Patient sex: M
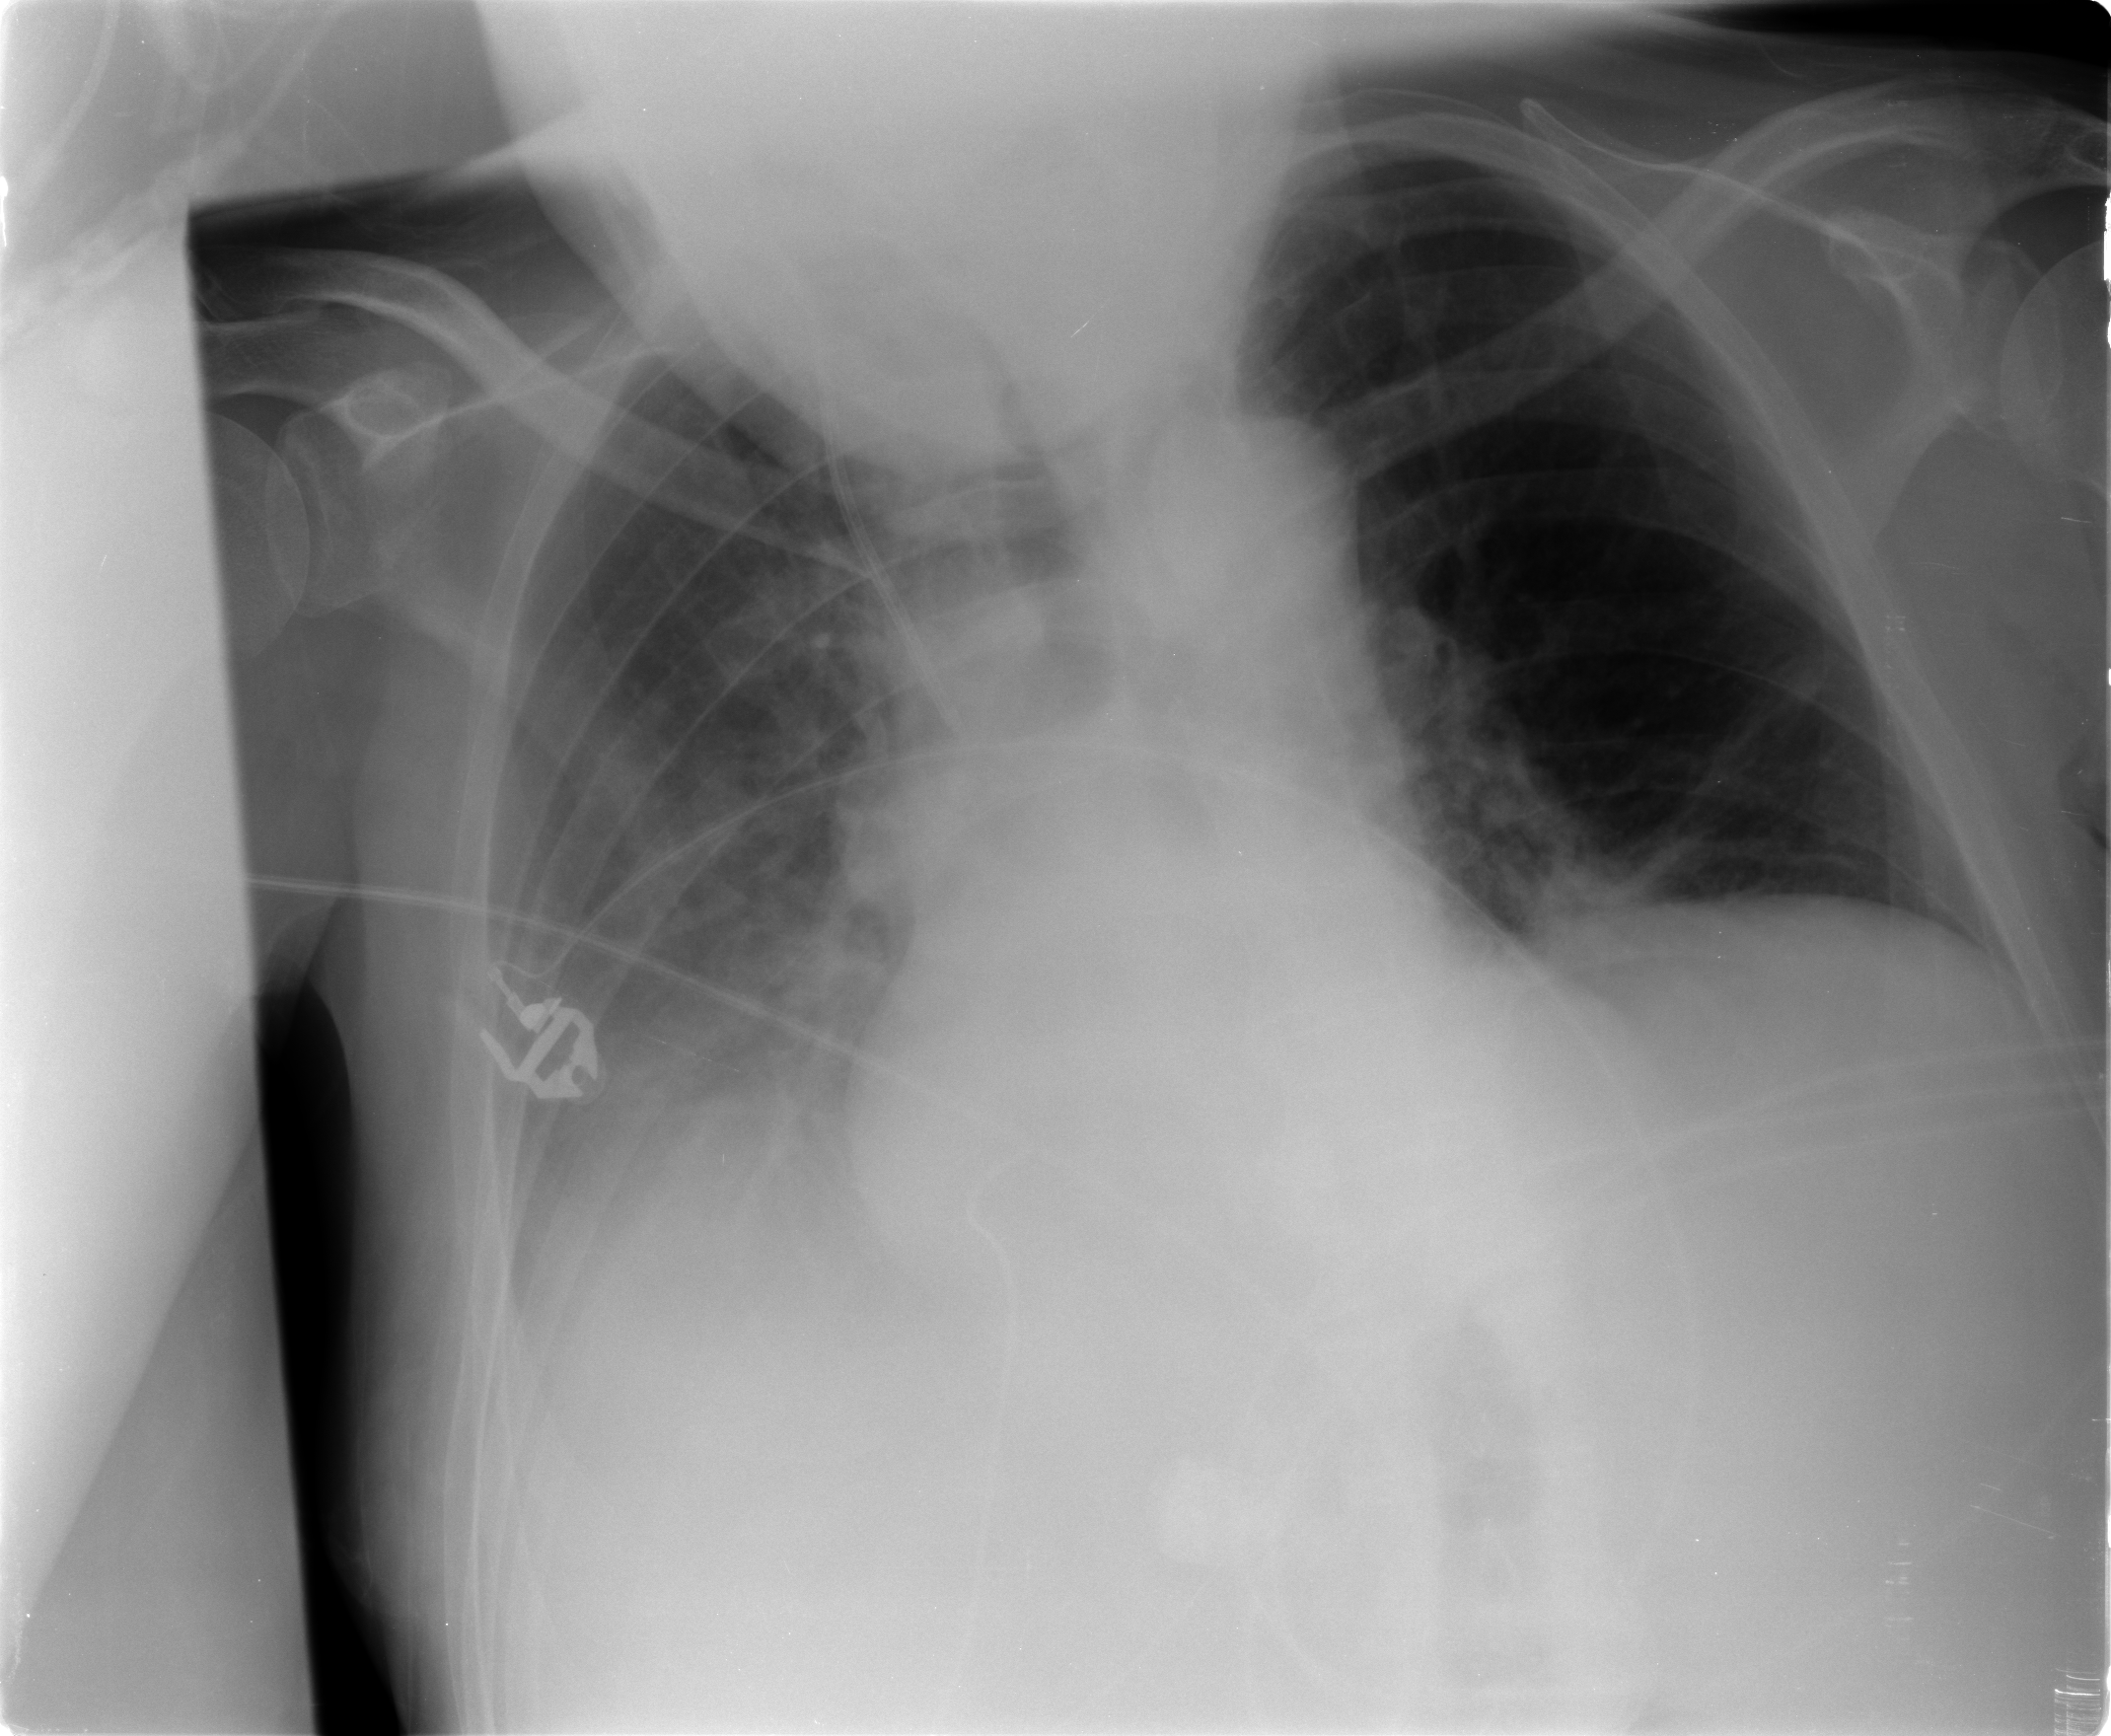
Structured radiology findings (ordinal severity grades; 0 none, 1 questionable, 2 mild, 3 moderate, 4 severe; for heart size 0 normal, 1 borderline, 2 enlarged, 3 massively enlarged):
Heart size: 0
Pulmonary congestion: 0
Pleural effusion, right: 2
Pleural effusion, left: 0
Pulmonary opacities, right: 2
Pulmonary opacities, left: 0
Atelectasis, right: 2
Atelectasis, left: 2